Interaction volume radius: 5 \u00c5
Interaction volume height: 25 \u00c5
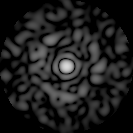
Disorder parameter: 0.8341